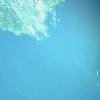
Label: water